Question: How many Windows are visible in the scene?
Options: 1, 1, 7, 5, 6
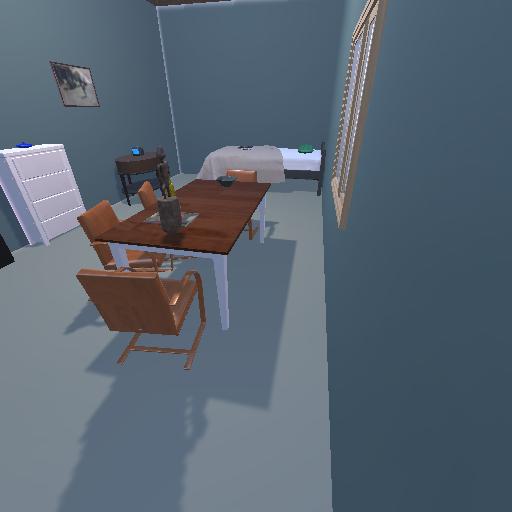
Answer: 1